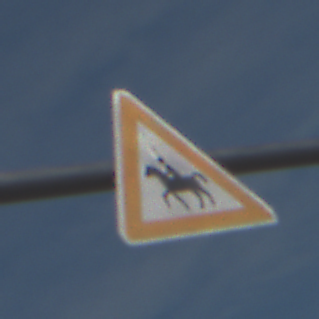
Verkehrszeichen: ReiterRechts
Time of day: Midday
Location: Outdoor (Suburban)
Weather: PartlyCloudy
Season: NotSpecified
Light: Natural